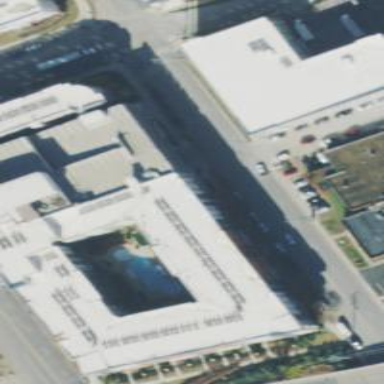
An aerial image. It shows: Multi-storey parking building.